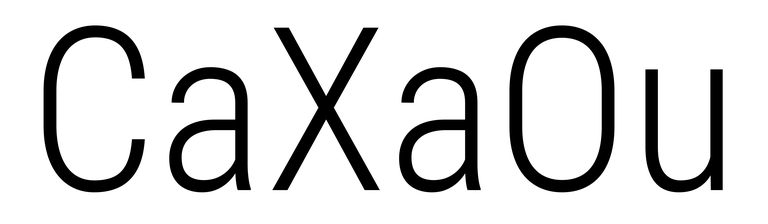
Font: Roboto_Condensed_Light